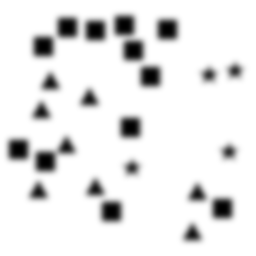
Squares: 12
Triangles: 8
Stars: 4
Total shapes: 24